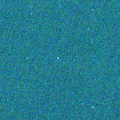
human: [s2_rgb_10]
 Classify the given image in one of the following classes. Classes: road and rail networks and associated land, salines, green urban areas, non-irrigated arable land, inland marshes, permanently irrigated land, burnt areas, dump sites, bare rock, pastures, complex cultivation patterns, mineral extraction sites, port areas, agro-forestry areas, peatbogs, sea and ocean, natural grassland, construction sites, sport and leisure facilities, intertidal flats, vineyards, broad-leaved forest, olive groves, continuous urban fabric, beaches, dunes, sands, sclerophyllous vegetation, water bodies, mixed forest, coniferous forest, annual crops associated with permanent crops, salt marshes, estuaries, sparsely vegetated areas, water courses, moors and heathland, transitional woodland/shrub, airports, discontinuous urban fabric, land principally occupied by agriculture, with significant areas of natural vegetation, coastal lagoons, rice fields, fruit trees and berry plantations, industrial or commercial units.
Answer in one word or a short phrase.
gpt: sea and ocean